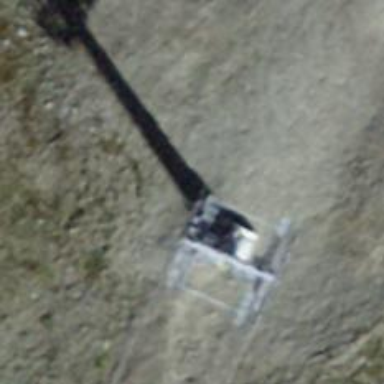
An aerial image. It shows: Pylon for aerialway.